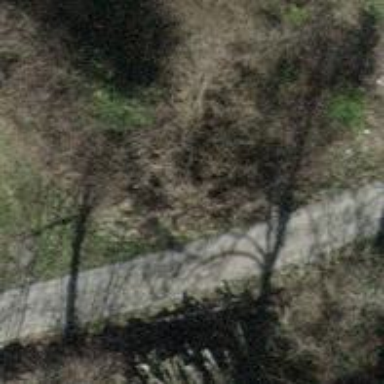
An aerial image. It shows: Culvert tunnel.